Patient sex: M
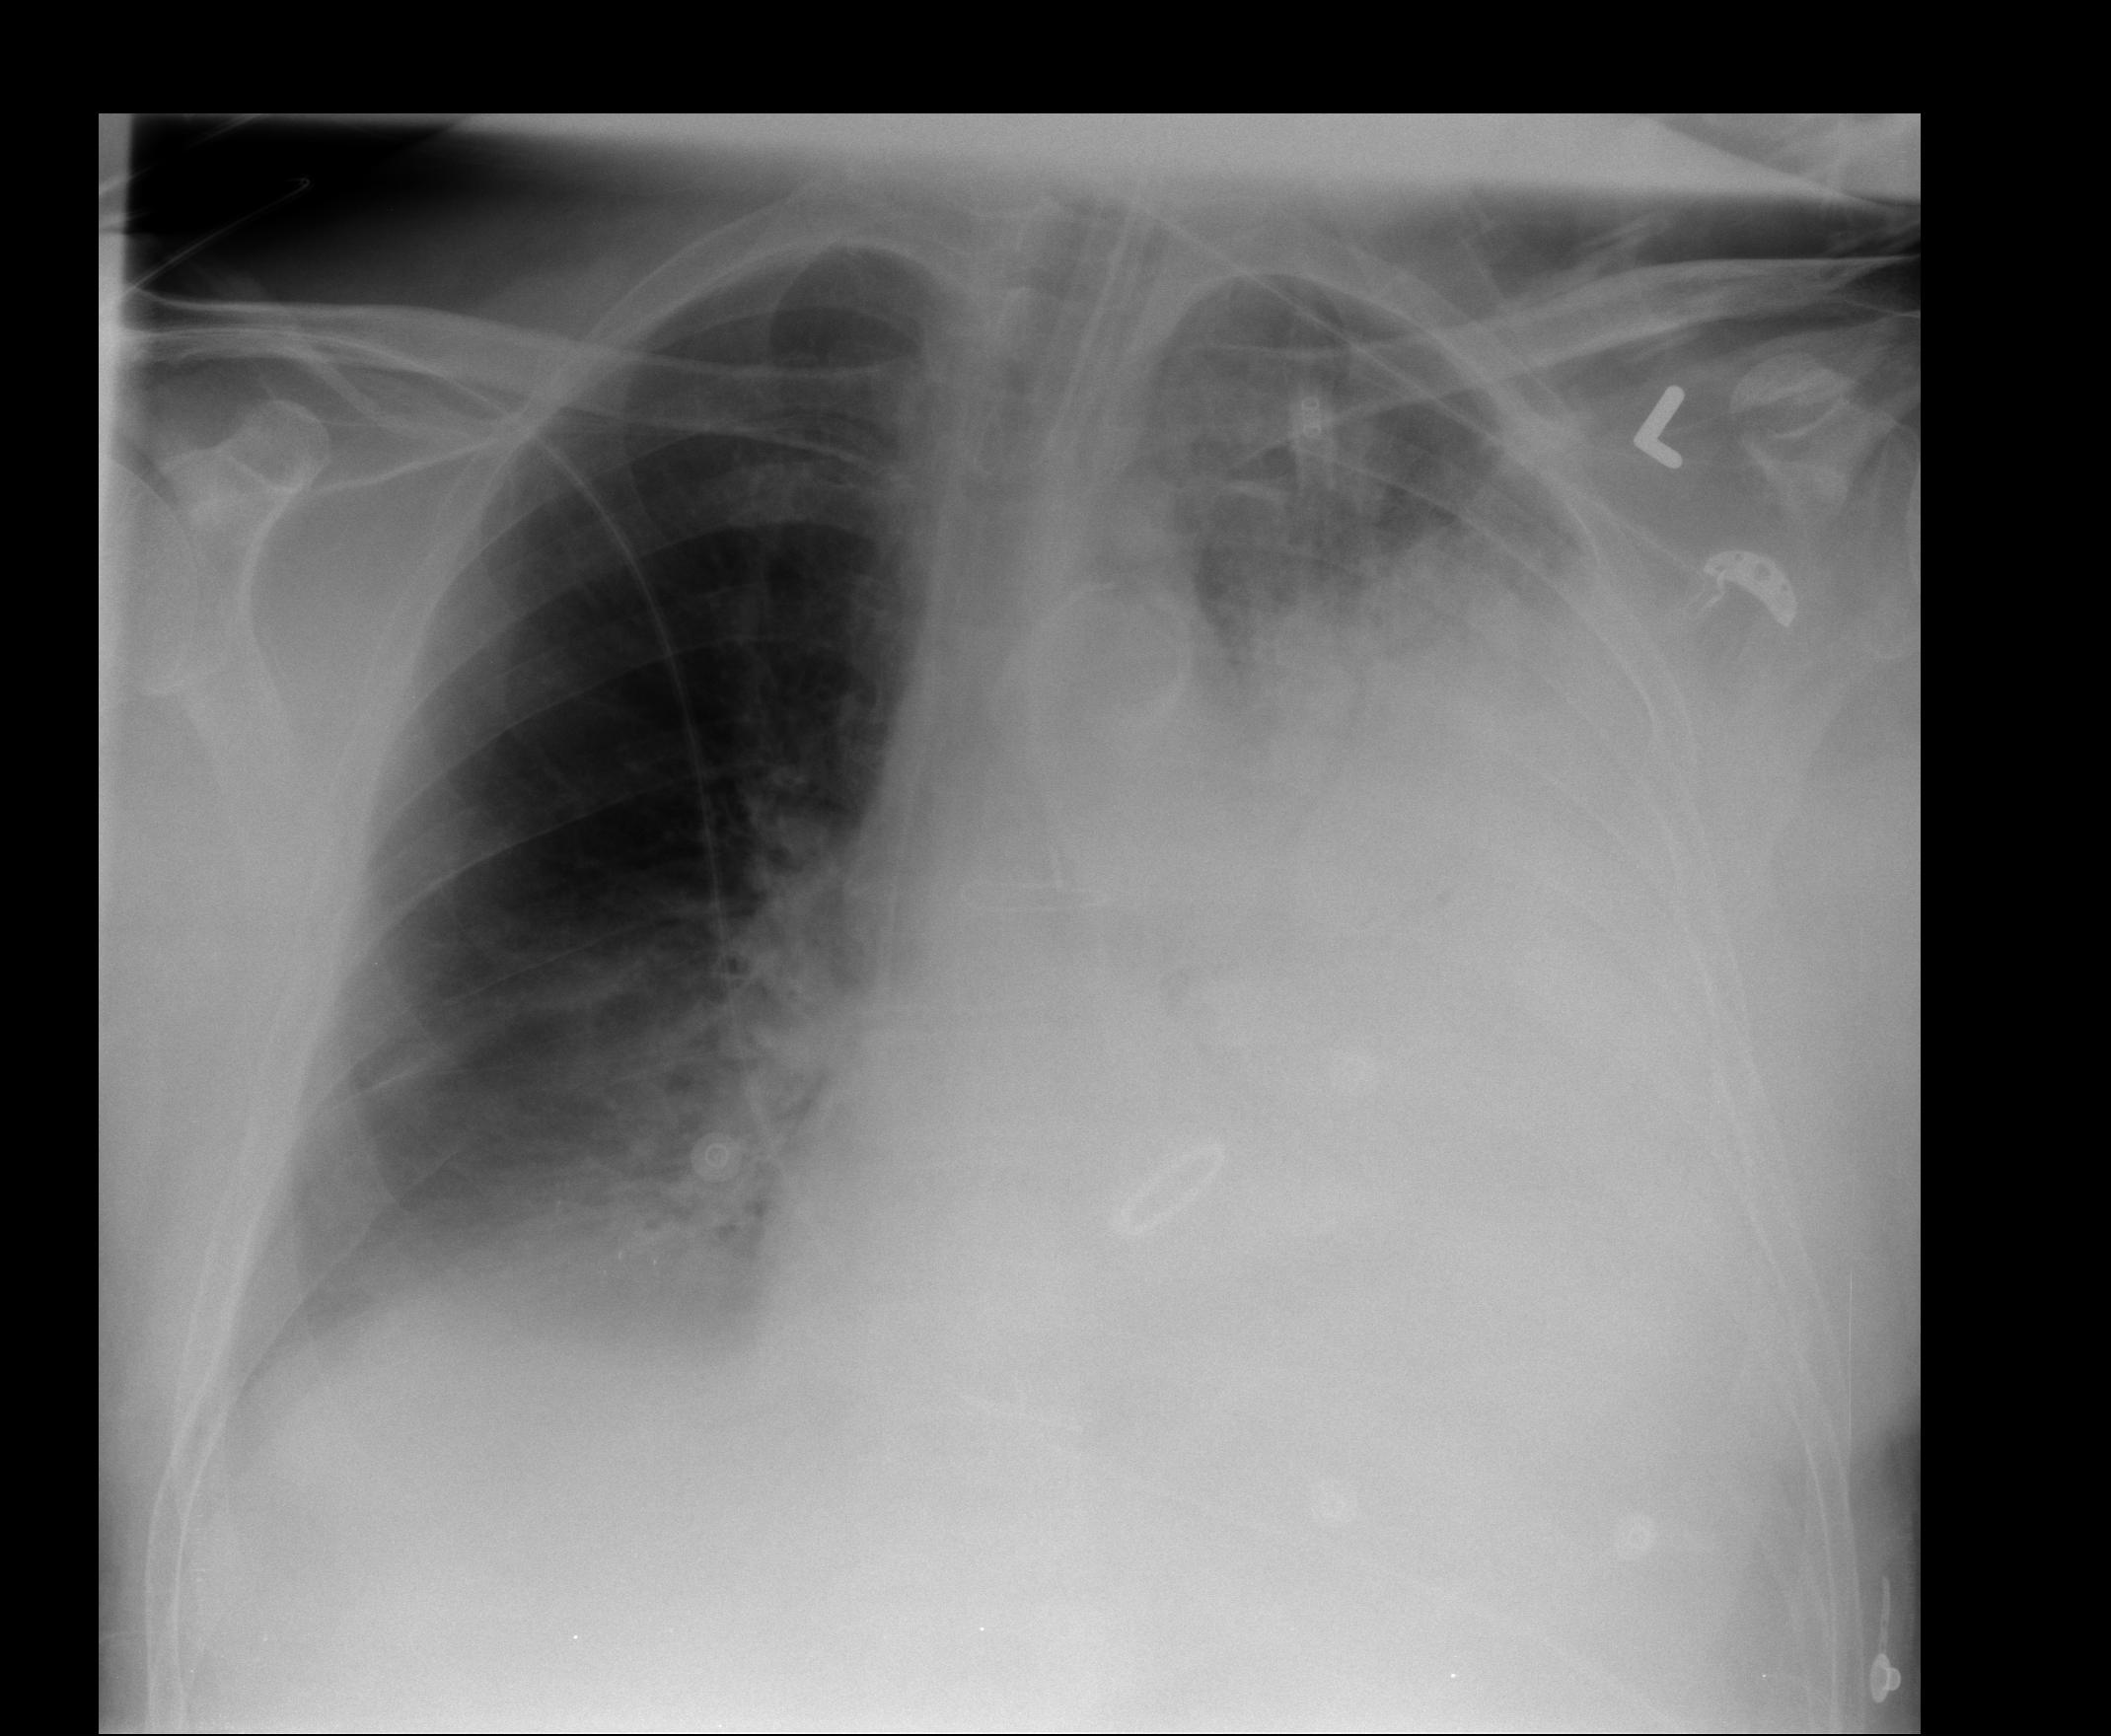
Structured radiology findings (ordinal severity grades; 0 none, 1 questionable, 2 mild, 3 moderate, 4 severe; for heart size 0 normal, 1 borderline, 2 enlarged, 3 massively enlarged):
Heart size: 2
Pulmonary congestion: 0
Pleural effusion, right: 2
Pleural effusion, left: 2
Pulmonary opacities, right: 0
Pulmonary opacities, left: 4
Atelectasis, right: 2
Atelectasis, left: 3